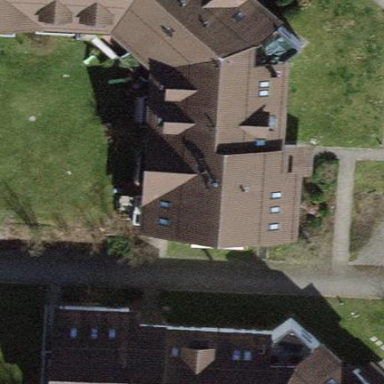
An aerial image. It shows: Building with tiled roof.